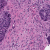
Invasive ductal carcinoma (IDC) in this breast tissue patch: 1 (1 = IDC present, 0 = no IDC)